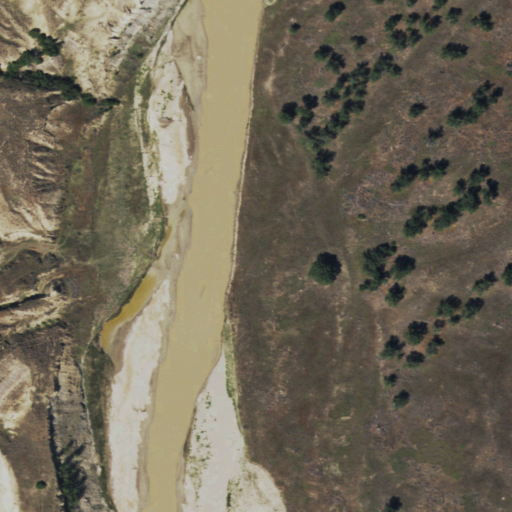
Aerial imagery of valley in Wyoming named Bridge Draw containing shrub, grassland, and open water